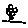
Label: flower